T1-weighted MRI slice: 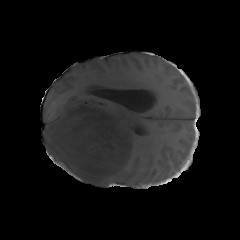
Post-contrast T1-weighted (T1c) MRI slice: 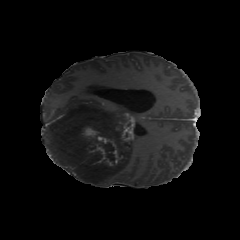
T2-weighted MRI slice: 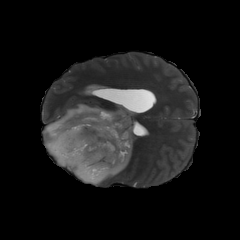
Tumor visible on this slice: yes